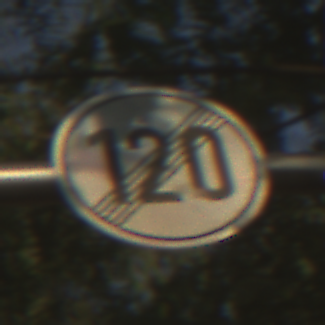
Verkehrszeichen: EndeGeschwindigkeit120
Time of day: SunriseSunset
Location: Outdoor (Suburban)
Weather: Clear
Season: NotSpecified
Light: Natural